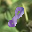
Label: 8